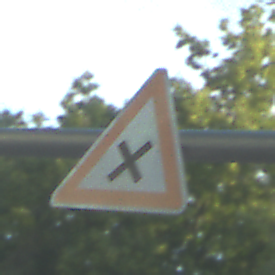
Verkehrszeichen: KreuzungOderEinmuendung
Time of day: SunriseSunset
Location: Outdoor (Suburban)
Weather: PartlyCloudy
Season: NotSpecified
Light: Natural